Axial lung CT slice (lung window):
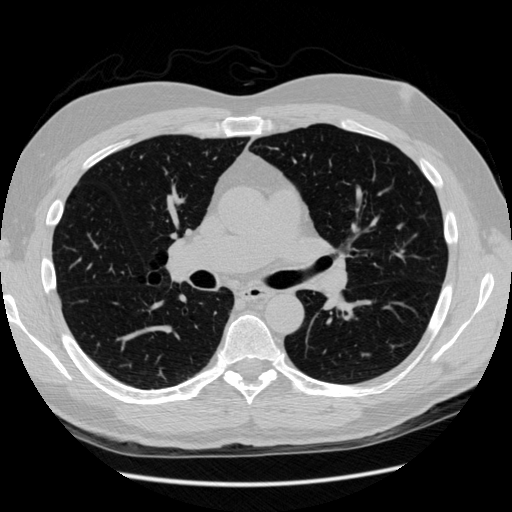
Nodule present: no